Interaction volume radius: 5 \u00c5
Interaction volume height: 10 \u00c5
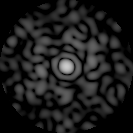
Disorder parameter: 0.8059